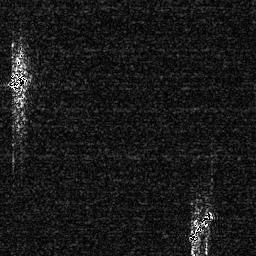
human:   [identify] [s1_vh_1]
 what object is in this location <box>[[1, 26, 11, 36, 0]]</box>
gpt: <ref>1 medium ship at the left</ref>